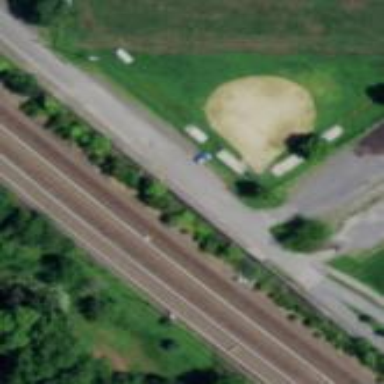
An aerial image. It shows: Softball pitch for leisure land activities.